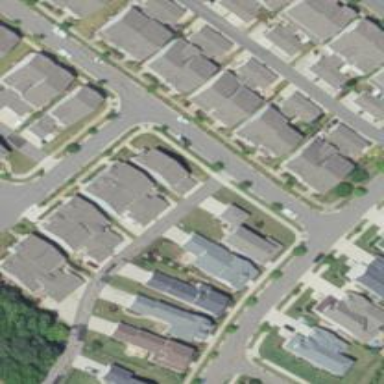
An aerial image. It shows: Residential road with asphalt surface and separate sidewalk.